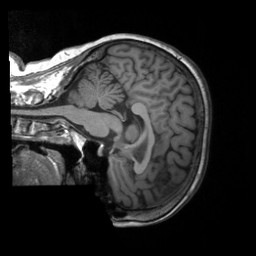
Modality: T1w
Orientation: sagittal
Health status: ill
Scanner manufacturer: siemens
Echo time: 0.00251 s